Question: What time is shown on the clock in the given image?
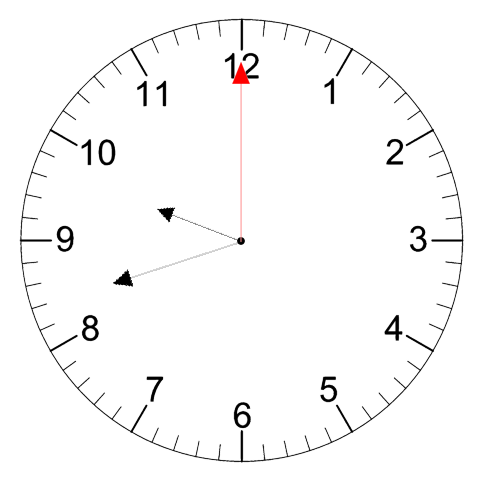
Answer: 09:42:00